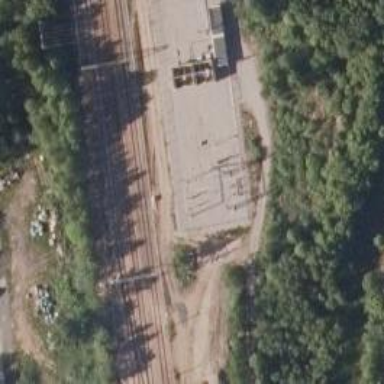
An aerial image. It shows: Railway signal.